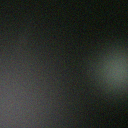
Screen state: off